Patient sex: F
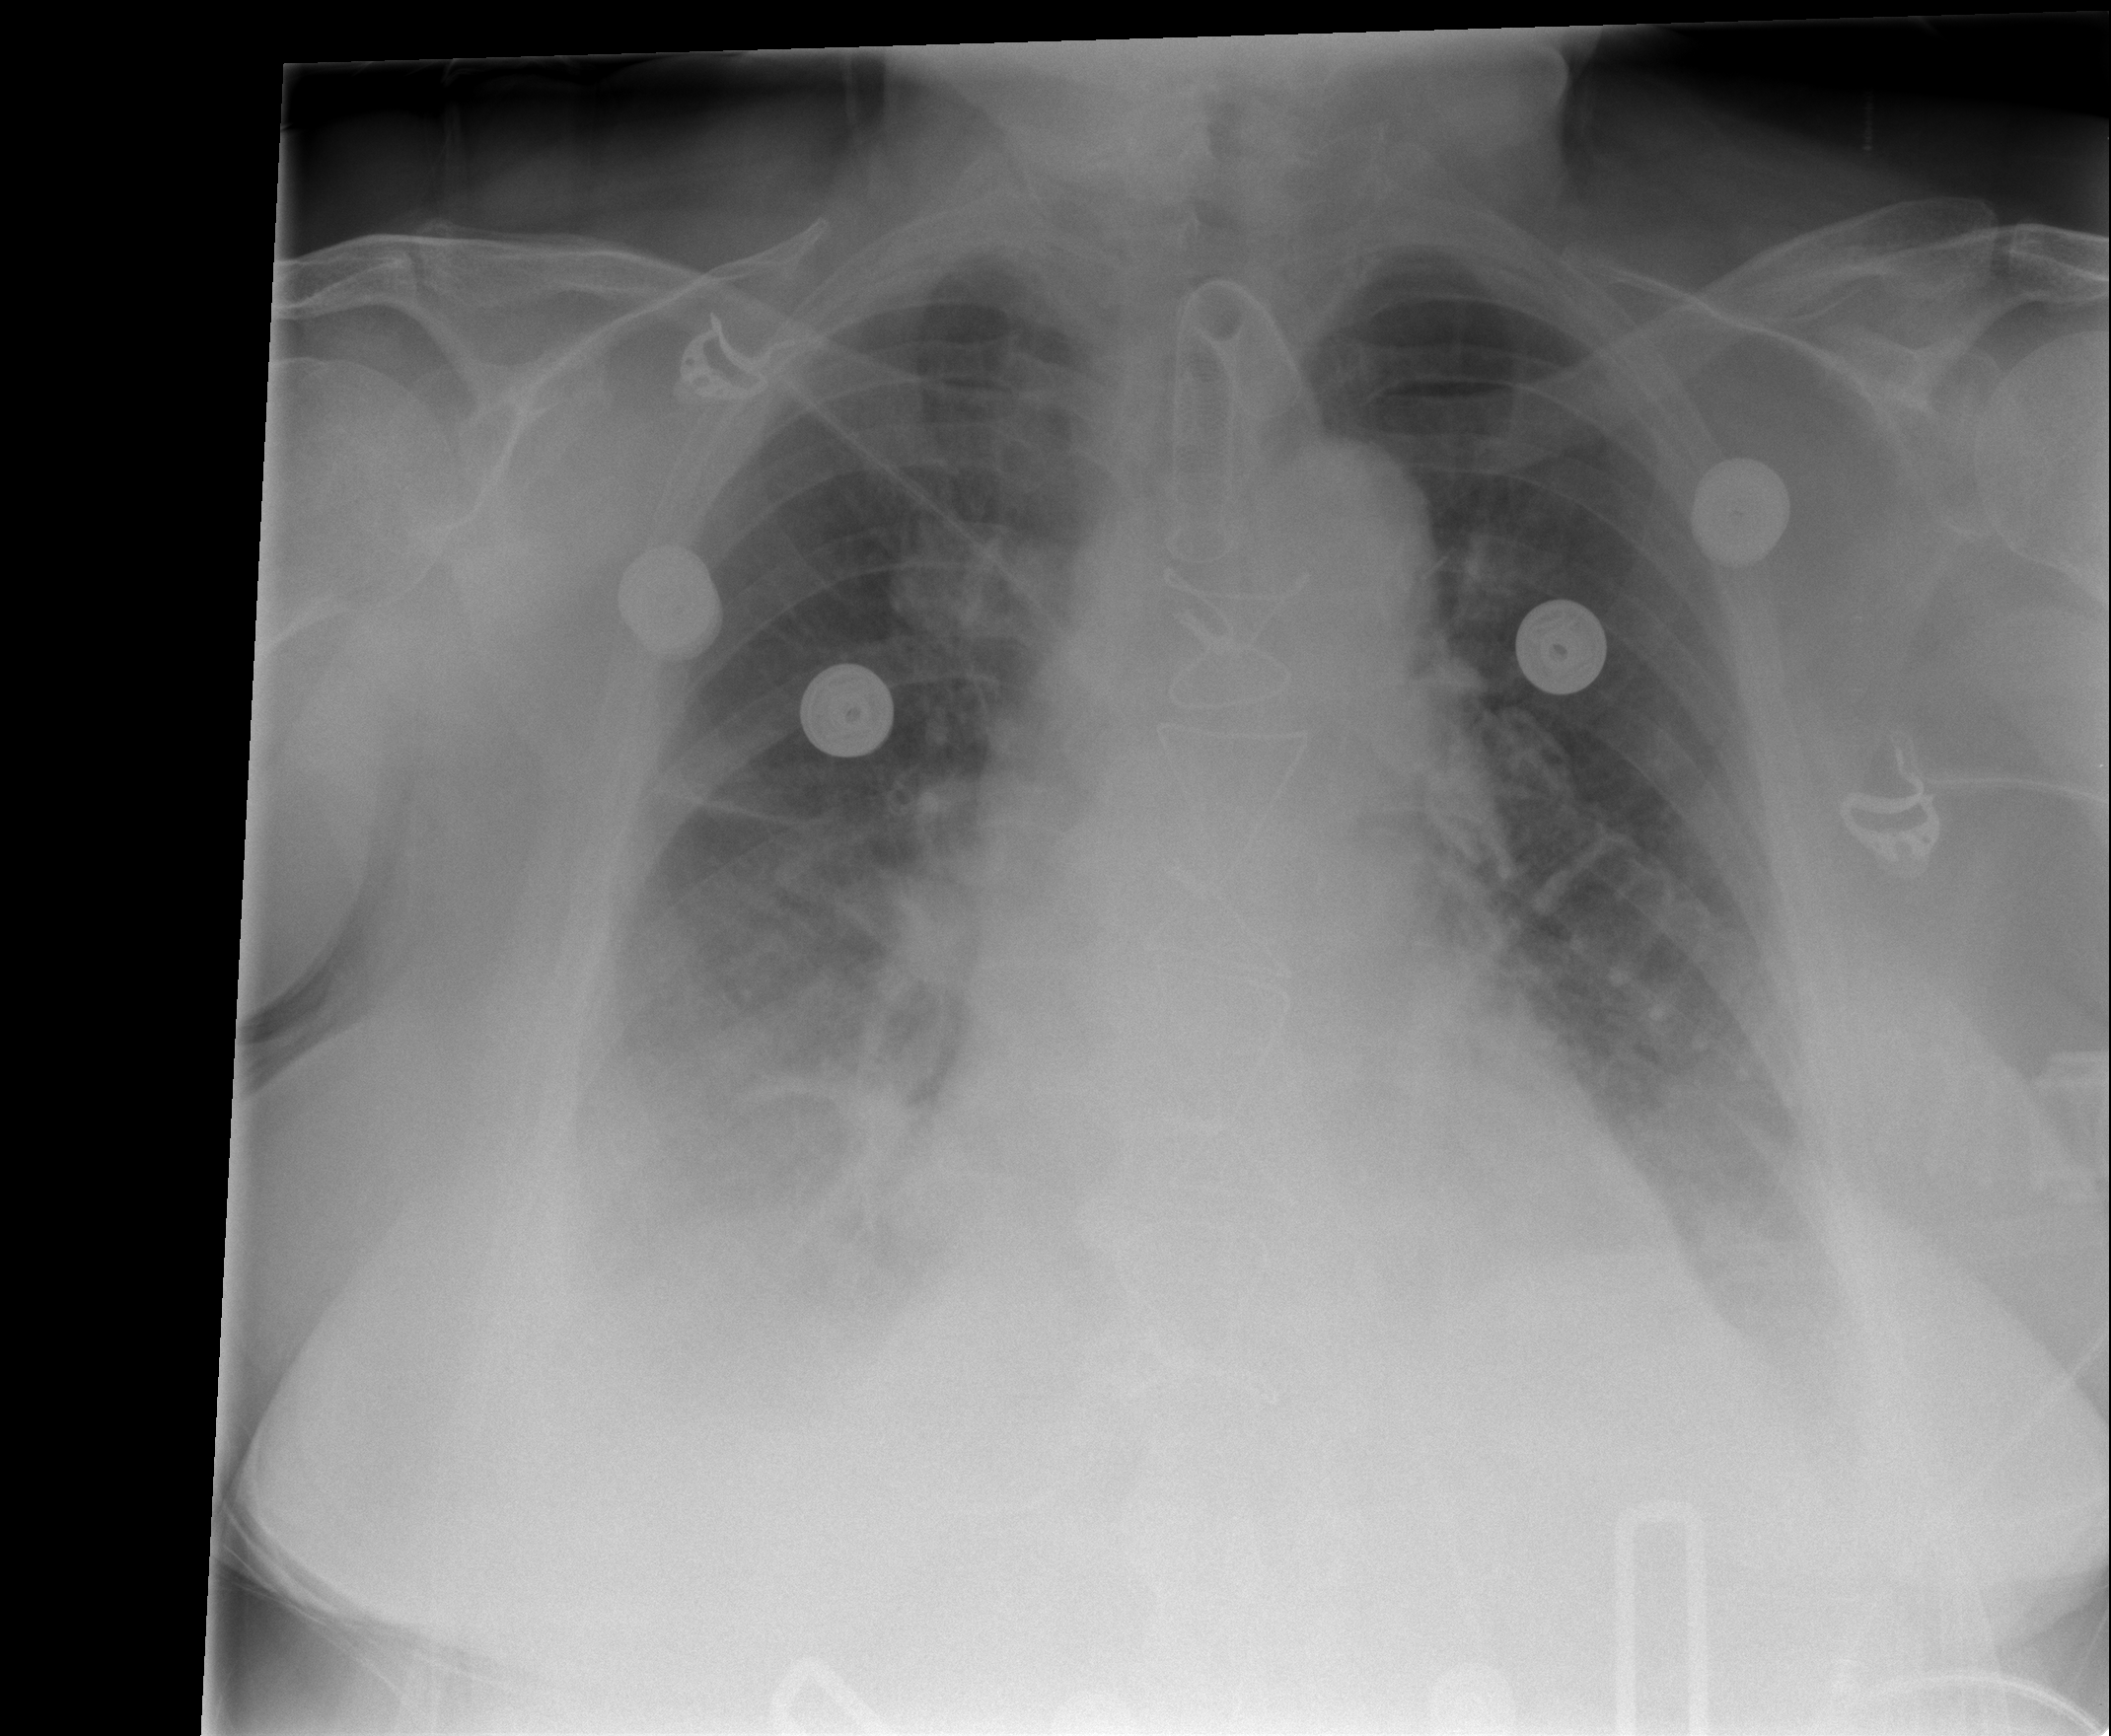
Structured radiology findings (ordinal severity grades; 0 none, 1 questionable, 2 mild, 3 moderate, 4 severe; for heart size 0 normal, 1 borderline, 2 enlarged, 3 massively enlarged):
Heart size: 2
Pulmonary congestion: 2
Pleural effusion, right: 3
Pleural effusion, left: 2
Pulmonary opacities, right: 2
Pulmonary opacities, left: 0
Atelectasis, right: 3
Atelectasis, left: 2